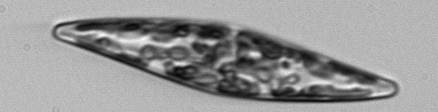
Label: Pleurosigma